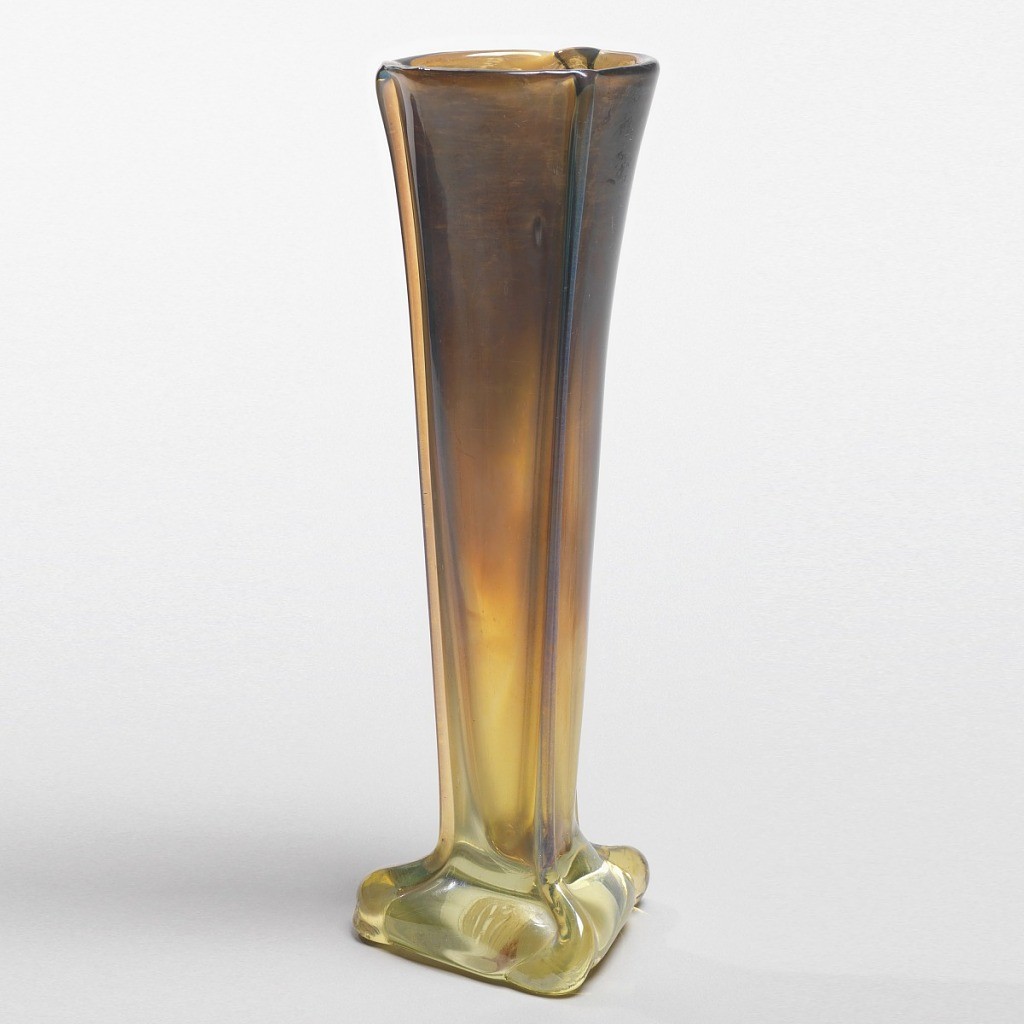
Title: Vase
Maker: Louis Comfort Tiffany, American, 1848–1933
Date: ca. 1900
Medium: Favrile glass
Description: Triangular-shaped vase with three long applied glass ribs; dark smokey yellow to light yellow color.